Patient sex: M
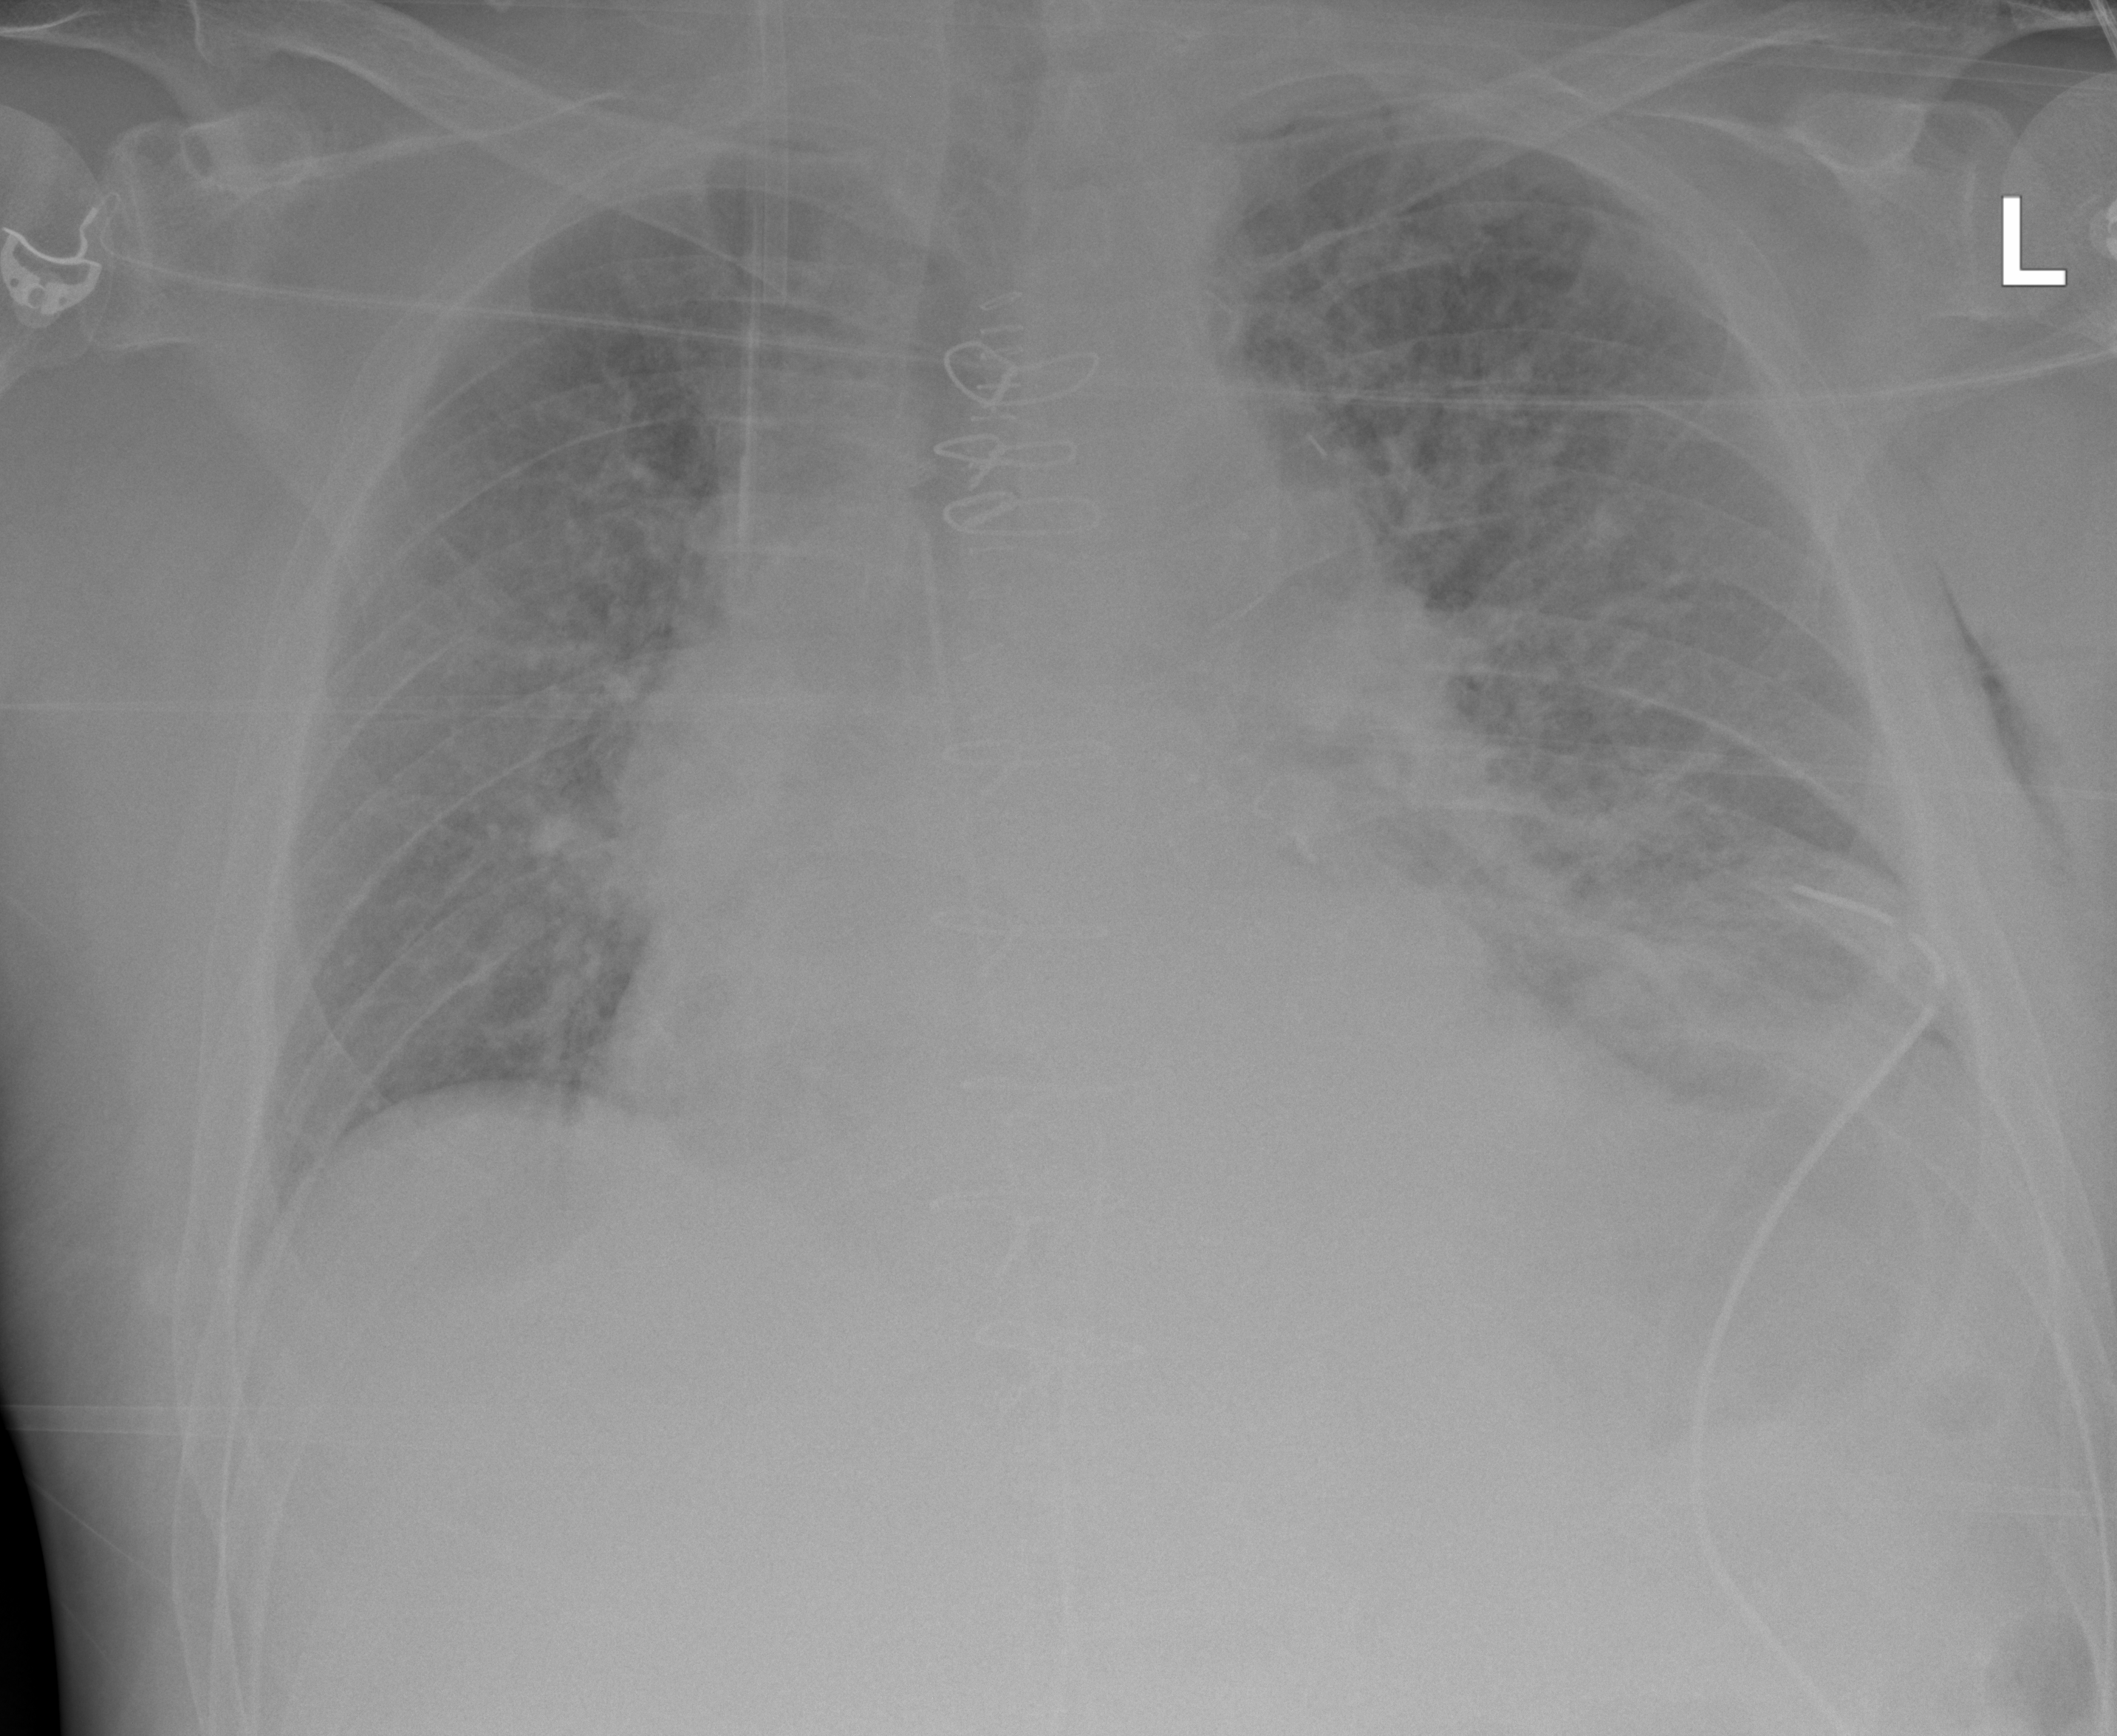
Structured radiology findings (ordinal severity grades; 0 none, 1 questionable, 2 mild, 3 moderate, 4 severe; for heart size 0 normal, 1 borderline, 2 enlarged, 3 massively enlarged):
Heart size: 2
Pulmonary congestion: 2
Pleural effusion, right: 0
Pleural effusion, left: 2
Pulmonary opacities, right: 2
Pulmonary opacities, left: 2
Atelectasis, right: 2
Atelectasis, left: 2